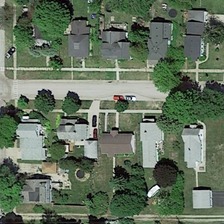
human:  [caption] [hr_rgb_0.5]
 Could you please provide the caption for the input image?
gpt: many green trees and some buildings are in a medium residential area .

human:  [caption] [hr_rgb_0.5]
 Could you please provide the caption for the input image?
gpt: many green trees and some buildings are in a medium residential area .

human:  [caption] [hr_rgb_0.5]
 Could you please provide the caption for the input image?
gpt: many green trees and some buildings are in a medium residential area .

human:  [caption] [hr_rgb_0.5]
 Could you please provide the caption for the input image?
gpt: many green trees and some buildings are in a medium residential area .

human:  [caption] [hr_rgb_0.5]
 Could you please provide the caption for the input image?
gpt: many green trees and some buildings are in a medium residential area .